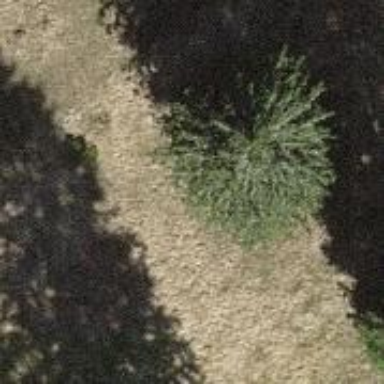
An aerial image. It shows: Single tag "natural: tree."